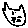
Label: cat